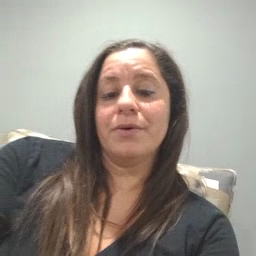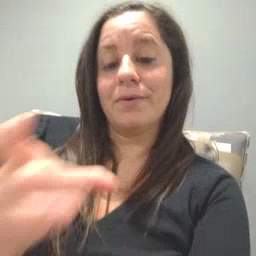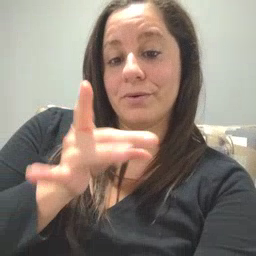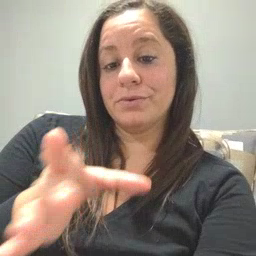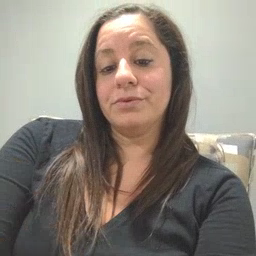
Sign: hate